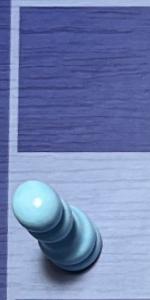
Label: Pawn_White